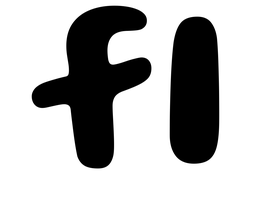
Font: Gluten_SemiBold